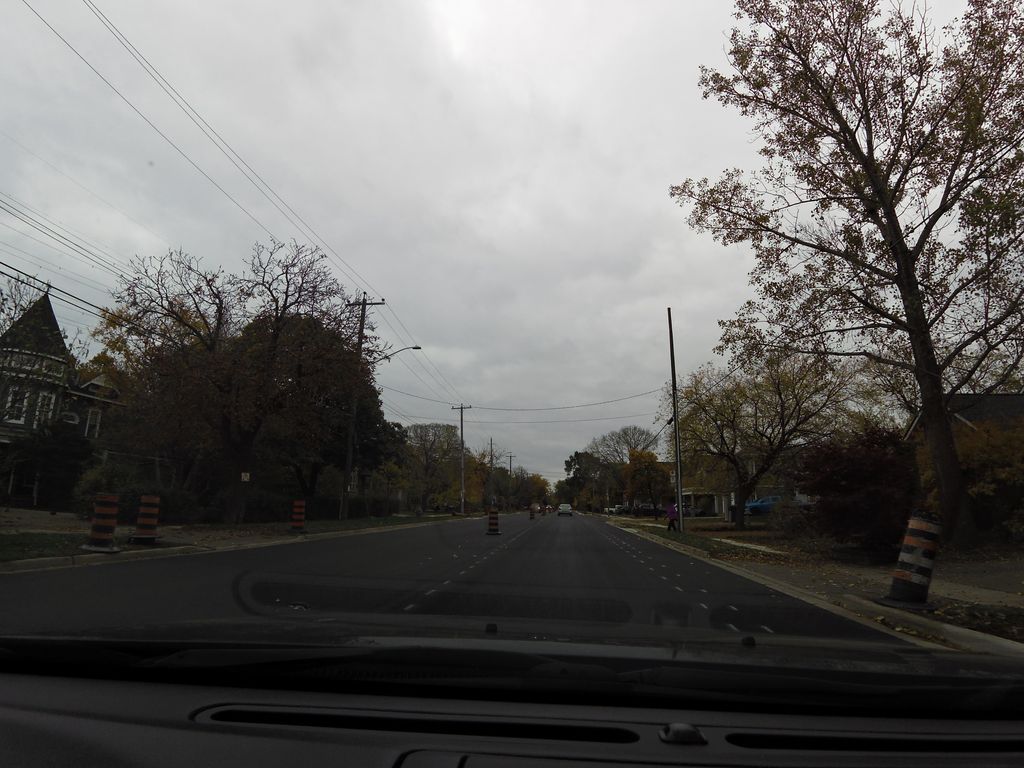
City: hamilton